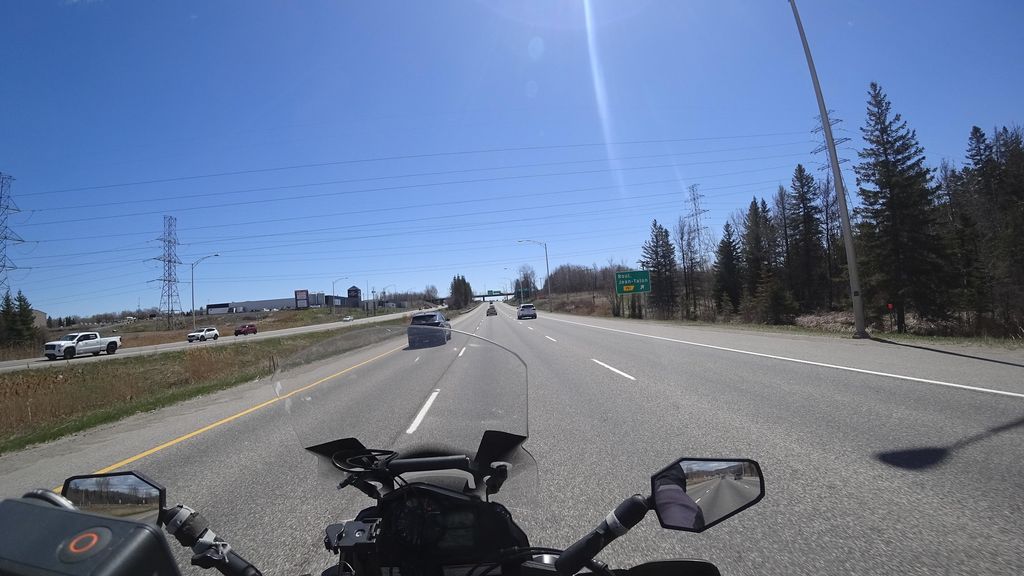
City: quebec_city